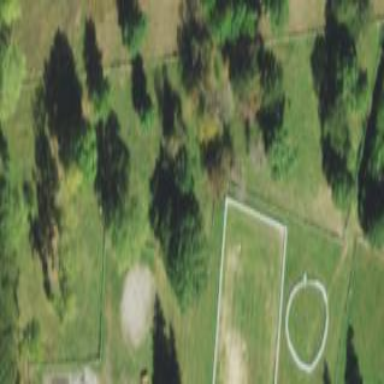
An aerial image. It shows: Equestrian pitch for leisure land sports.